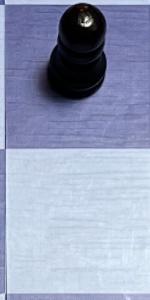
Label: Empty